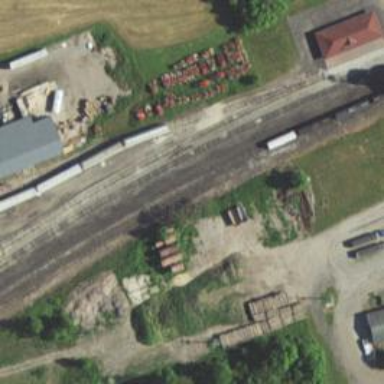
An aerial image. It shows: Railway siding with rails.